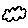
Label: cloud